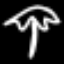
Label: palm tree